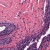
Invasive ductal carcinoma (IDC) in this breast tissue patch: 0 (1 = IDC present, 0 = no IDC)